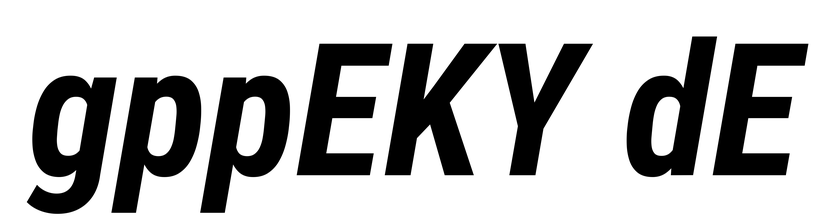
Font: Roboto-Italic_Condensed_Bold_Italic